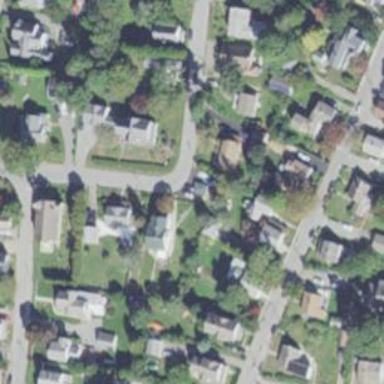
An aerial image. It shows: Neighbourhood designated as historic district.